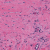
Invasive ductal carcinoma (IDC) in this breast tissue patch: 0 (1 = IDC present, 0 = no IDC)